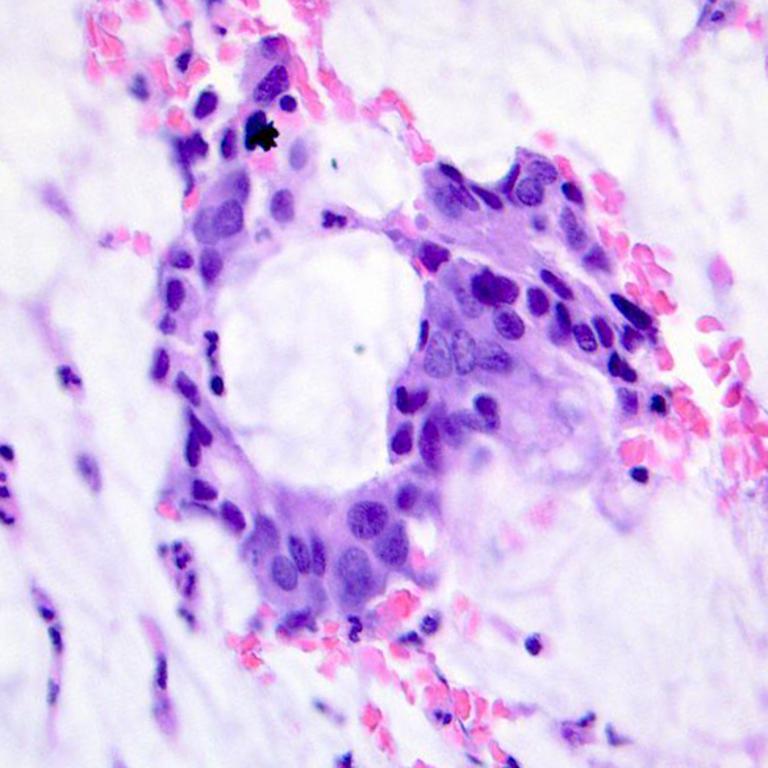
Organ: colon
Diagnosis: adenocarcinomas